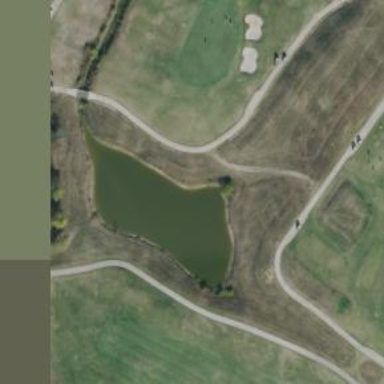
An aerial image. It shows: Path used for both walking and golf.